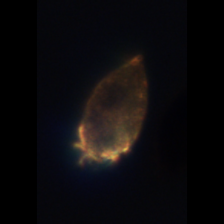
Taxon: Ciliates
Group: Other